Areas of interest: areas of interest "Media Organization"
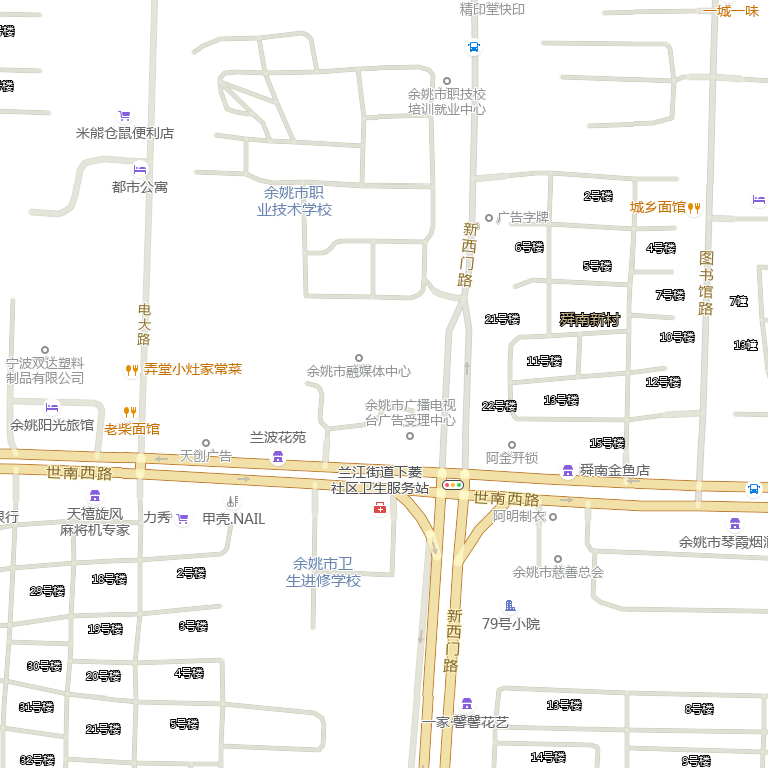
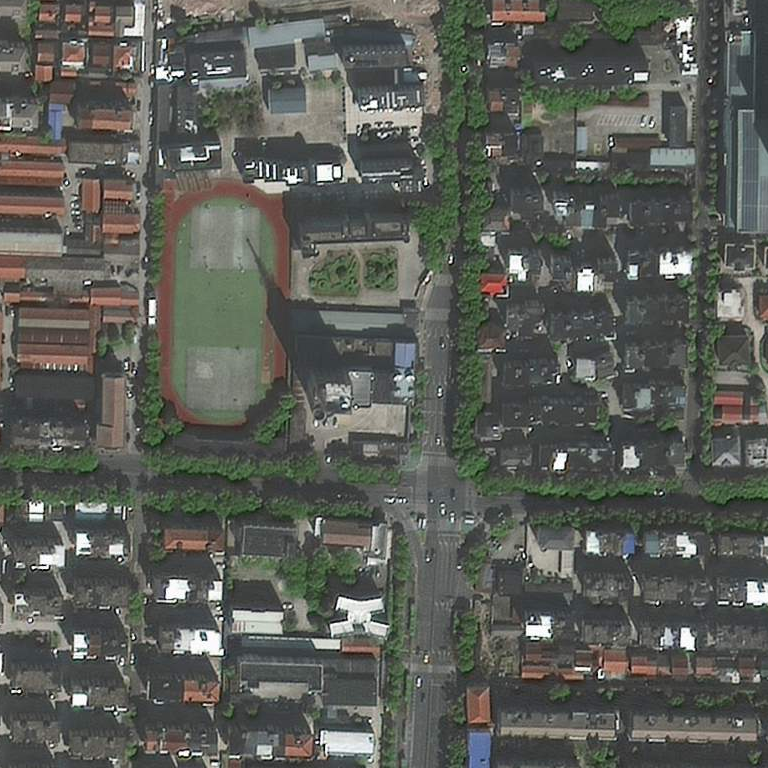